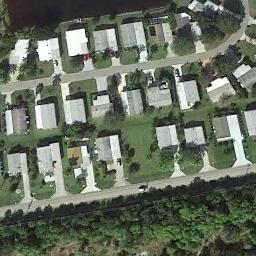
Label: mobile_home_park